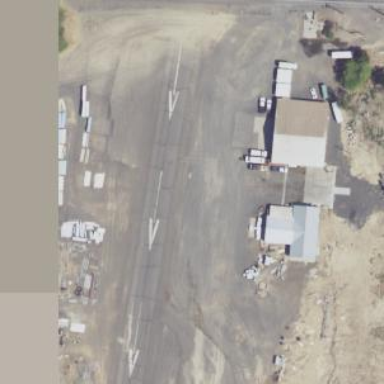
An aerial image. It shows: Gravel apron at the airport.